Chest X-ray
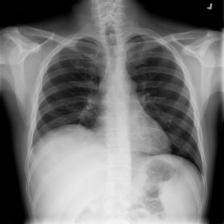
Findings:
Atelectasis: negative
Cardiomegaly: negative
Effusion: negative
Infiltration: negative
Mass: negative
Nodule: negative
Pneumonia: positive
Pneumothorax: negative
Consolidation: negative
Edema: negative
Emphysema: negative
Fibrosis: negative
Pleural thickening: negative
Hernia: negative